Question: I'm trying to create a two column 100% height layout using the display table-cell property. It is working fine on Chrome, but I'm not having success on Firefox nor IE.
Here is the fiddle: <URL>
Take a look at how it works on Chrome. Any idea of how to make this work?
'''
<div id="table">
<div id="row">
<div id="cell_1">
<div id="overflown_div">
long content goes here...
</div>
</div>
<div id="cell_2">
Blah blah blah
</div>
</div>
</div>
'''
And the CSS
'''
html, body {
height: 100%;
margin: 0;
padding: 0;
}
#table {
width: 100%;
display: table;
height: 100%;
}
#row {
display: table-row;
}
#cell_1, #cell_2 {
display: table-cell;
height: 100%;
}
#cell_1 {
width: 390px;
background: aliceblue;
}
#cell_2 {
background: yellow;
}
#overflown_div {
height: 100%;
overflow: scroll;
padding: 10px;
}
'''
UPDATE: First, there should be enough content on the left column so it will overflow. On Chrome it shows a scroll bar so you can scroll just the content of that column (cell). On Firefox it doesn't happen.
EXAMPLE:

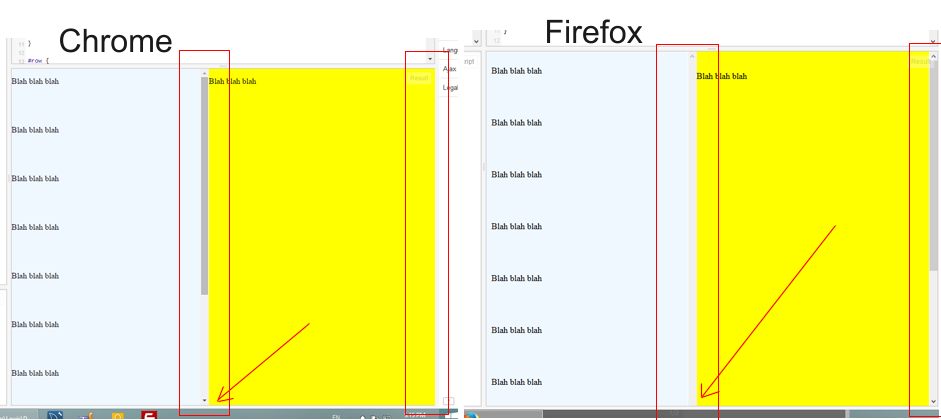
Answer: The trick is:
- 'height''100%'- 'height''0'
'''
html,
body {
height: 100%;
margin: 0;
padding: 0;
}
#table {
width: 100%;
display: table;
height: 100%;
}
#row {
display: table-row;
height: 100%;
}
#cell_1,
#cell_2 {
display: table-cell;
height: 0;
}
#cell_1 {
width: 390px;
background: aliceblue;
}
#cell_2 {
background: yellow;
}
#overflown_div {
height: 100%;
overflow-y: scroll;
padding: 10px;
box-sizing: border-box;
}
#overflown_div p {
height: 80px;
}
'''
'''
<div id="table">
<div id="row">
<div id="cell_1">
<div id="overflown_div">
<p>Blah blah blah</p>
<p>Blah blah blah</p>
<p>Blah blah blah</p>
<p>Blah blah blah</p>
<p>Blah blah blah</p>
<p>Blah blah blah</p>
<p>Blah blah blah</p>
<p>Blah blah blah</p>
<p>Blah blah blah</p>
<p>Blah blah blah</p>
</div>
</div>
<div id="cell_2">
Blah blah blah
</div>
</div>
</div>
'''